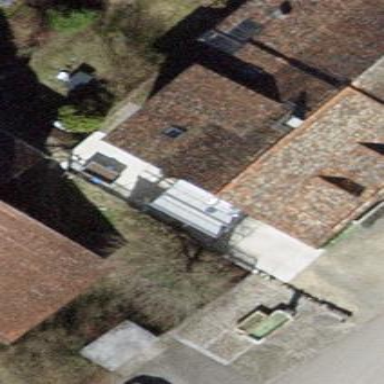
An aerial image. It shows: Garage with flat roof colored light grey.